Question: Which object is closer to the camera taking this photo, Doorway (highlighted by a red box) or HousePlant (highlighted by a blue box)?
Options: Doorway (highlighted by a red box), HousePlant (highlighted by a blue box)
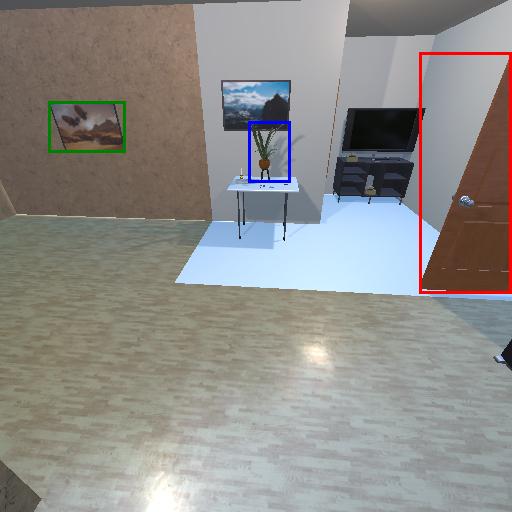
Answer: Doorway (highlighted by a red box)